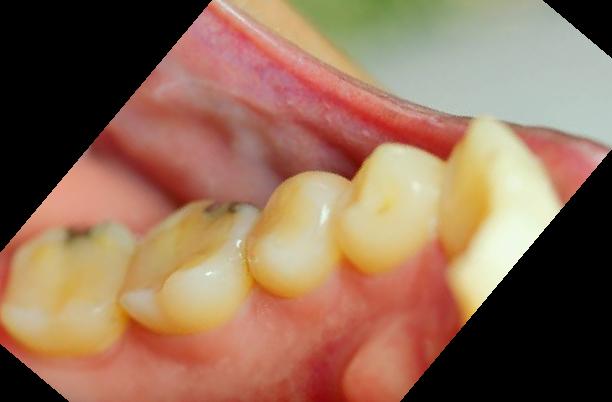
Condition: Calculus